【题型】填空题　【知识点】立体几何　【难度】easy
四棱锥 \(P-ABCD\) 的底面是边长为1的正方形，如图所示，点 \(E\) 是棱 \(PD\) 上一点，\(PE = 3ED\)，若 \(\overrightarrow{PF} = \lambda \overrightarrow{PC}\) 且满足 \(BF \parallel\) 平面 \(ACE\)，则 \(\lambda = \underline{\quad\quad}\).

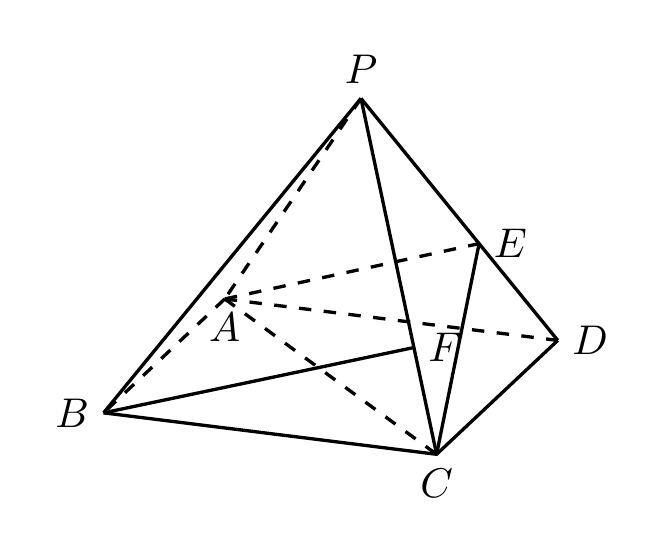
【解答】
【答案】\(\boldsymbol{\dfrac{2}{3}}\)

【解析】如图，连接 \(BD\)，交 \(AC\) 于点 \(O\)，连接 \(OE\)，在线段 \(PE\) 上取一点 \(G\) 使得 \(GE = ED\). 连接 \(BG,GF\)，则 \(BG \parallel OE\).
又因为 \(OE \subset\) 平面 \(AEC\)，\(BG \not\subset\) 平面 \(AEC\)，所以 \(BG \parallel\) 平面 \(AEC\). 因为 \(BF \parallel\) 平面 \(ACE\) 且满足 \(BG \cap BF = B\)，故平面 \(BGF \parallel\) 平面 \(AEC\).
因为平面 \(PCD \cap\) 平面 \(BGF = GF\)，平面 \(PCD \cap\) 平面 \(AEC = EC\)，则 \(GF \parallel EC\). 所以 \(\frac{PF}{PC} = \frac{PG}{PE} = \frac{2}{3}\)，
即 \(\lambda = \frac{2}{3}\).

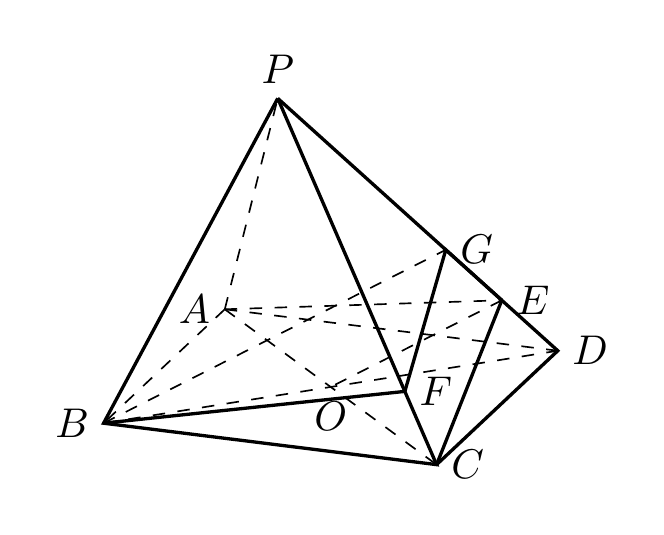